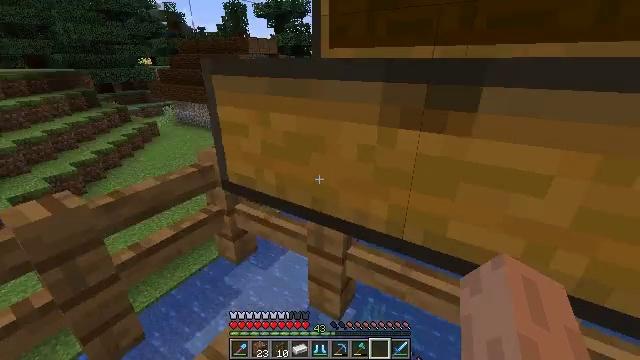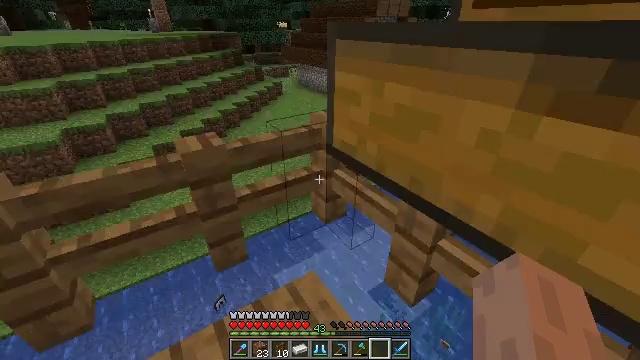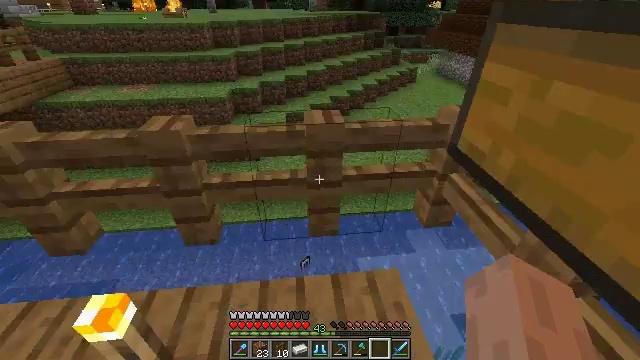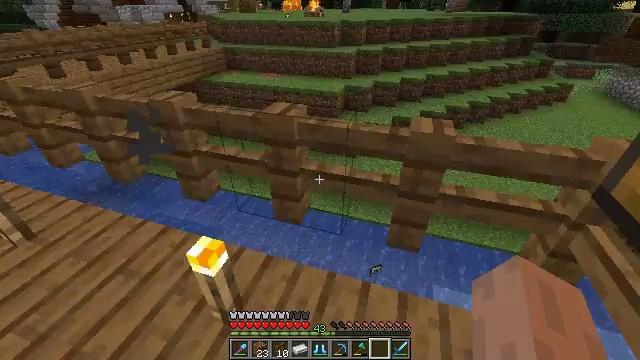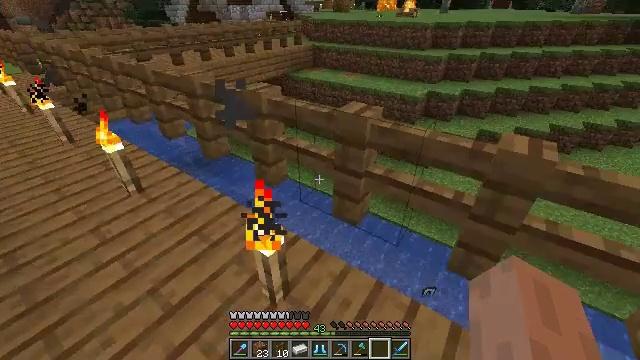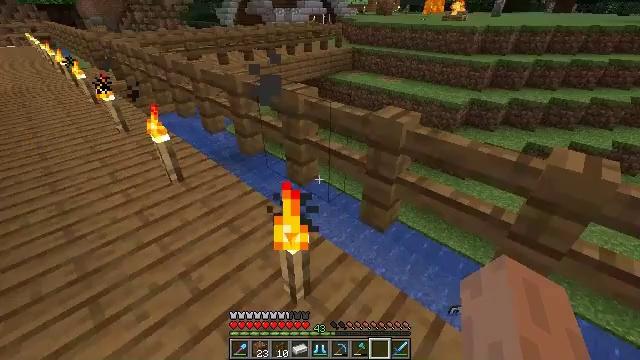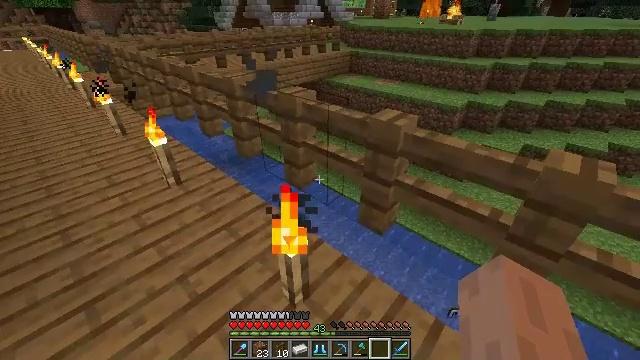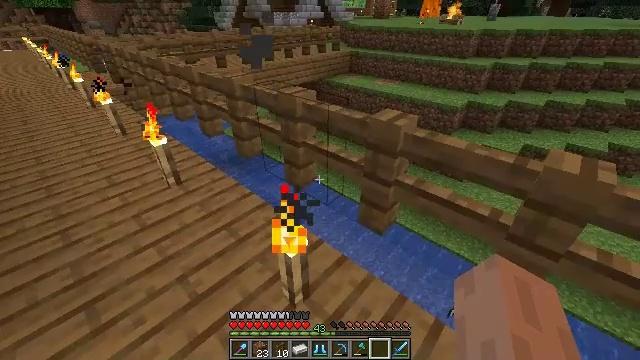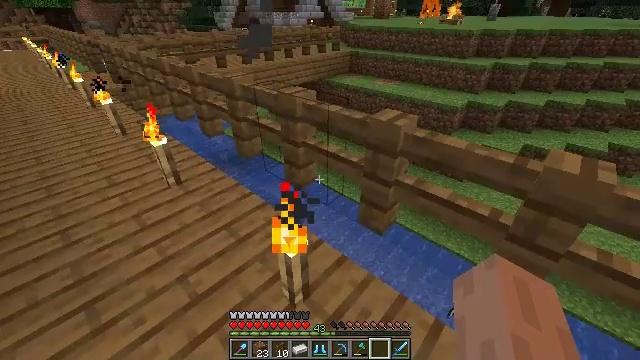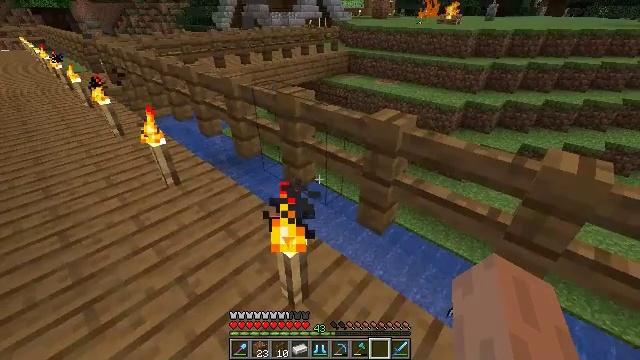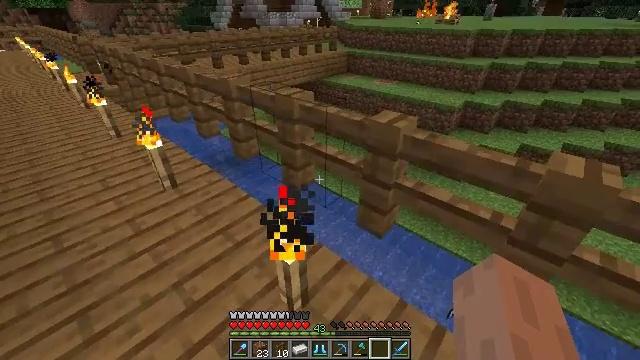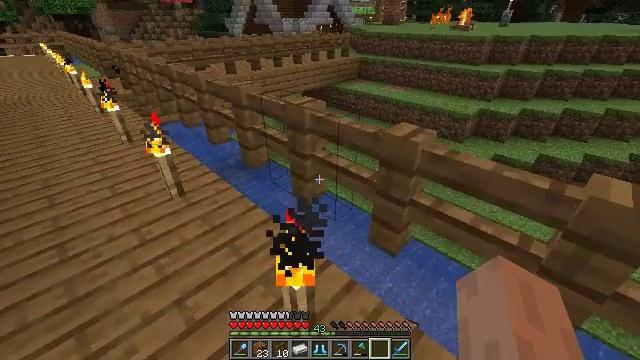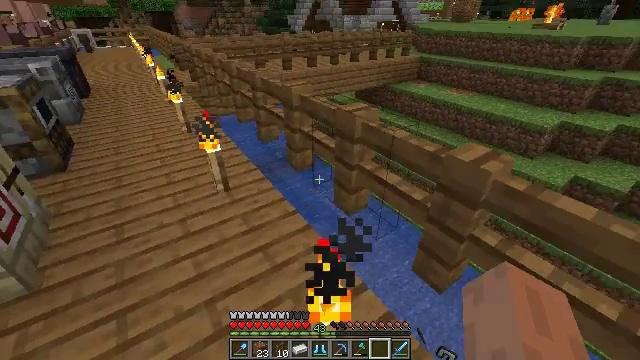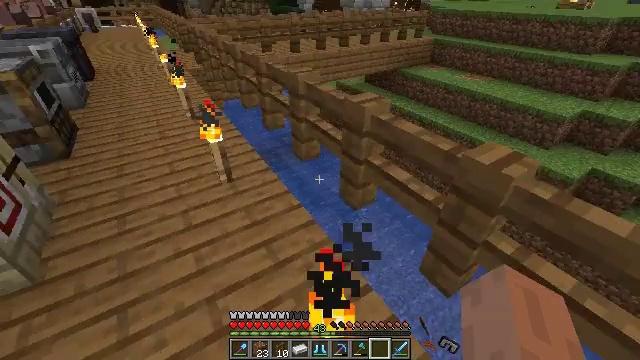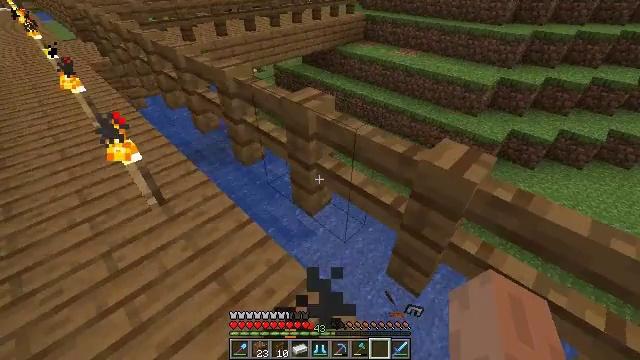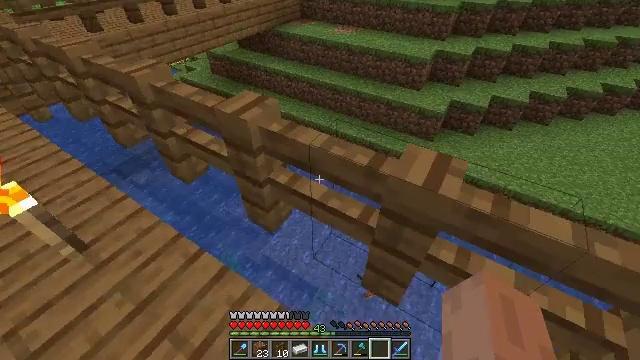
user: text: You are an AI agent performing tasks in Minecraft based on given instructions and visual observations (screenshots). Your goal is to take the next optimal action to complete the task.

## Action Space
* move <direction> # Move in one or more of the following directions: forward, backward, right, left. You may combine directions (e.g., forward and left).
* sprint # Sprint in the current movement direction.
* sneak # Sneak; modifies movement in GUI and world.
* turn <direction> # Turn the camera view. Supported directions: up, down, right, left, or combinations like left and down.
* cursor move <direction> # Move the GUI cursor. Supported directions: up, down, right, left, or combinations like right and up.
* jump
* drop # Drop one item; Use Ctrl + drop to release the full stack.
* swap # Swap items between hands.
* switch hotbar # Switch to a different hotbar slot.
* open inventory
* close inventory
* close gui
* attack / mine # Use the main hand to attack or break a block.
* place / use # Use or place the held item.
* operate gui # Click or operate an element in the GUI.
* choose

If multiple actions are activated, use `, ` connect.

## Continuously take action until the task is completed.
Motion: motion action
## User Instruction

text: Remove the spruce fence from the structure.
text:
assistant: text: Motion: turn left and down
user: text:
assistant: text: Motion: turn left and down
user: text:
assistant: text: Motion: turn left
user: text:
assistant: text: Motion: turn left
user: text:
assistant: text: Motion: turn left
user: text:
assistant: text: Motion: no_op
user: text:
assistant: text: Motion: no_op
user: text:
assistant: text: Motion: no_op
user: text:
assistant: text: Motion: no_op
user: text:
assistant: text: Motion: move forward
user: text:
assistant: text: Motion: move forward, turn left and up
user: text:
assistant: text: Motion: move forward, turn left
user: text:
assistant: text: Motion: move forward, turn left and down
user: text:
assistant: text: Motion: move forward, turn right and down
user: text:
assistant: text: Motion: move forward, turn right and down
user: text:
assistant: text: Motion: turn right and down
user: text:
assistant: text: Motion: turn left
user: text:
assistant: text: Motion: move forward, turn left and up
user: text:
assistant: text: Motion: move forward, turn left and up
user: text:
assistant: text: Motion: move forward, turn left and up
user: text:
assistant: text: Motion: move forward, turn left and up
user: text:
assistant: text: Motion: move forward, turn up
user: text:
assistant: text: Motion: move forward, turn left and up
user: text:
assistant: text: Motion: move forward, sprint
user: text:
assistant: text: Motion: move forward, sprint
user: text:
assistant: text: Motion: move forward, sprint
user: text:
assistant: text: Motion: move forward, sprint
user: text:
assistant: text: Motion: move forward, turn right
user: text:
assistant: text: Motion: move forward, turn right
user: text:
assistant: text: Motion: move forward, sprint, turn right